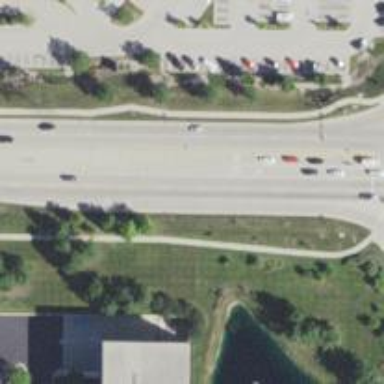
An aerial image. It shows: Primary road with asphalt surface.